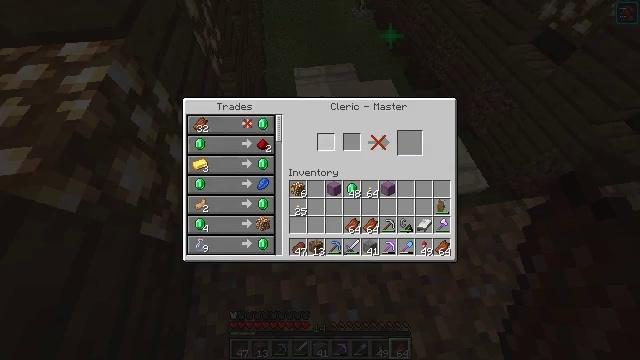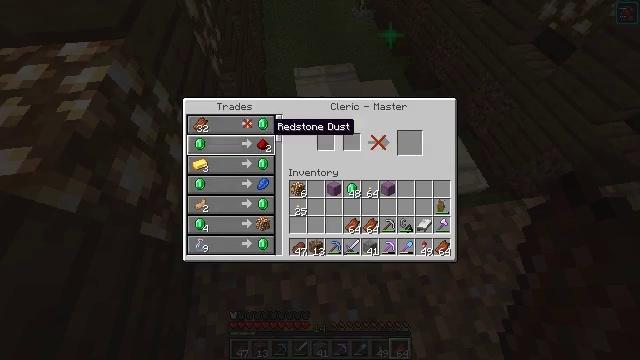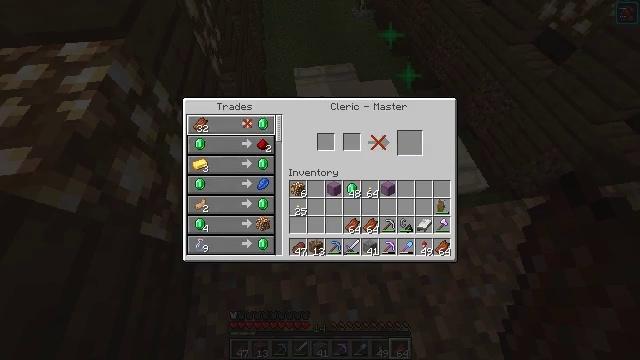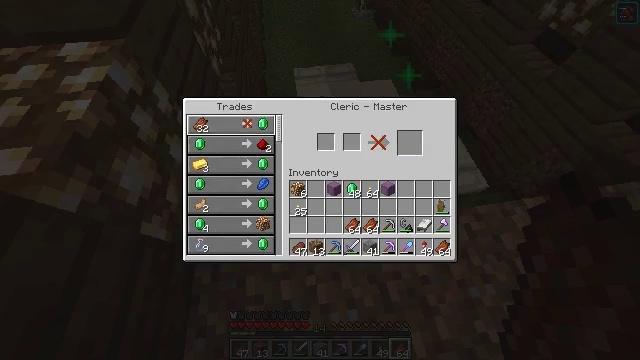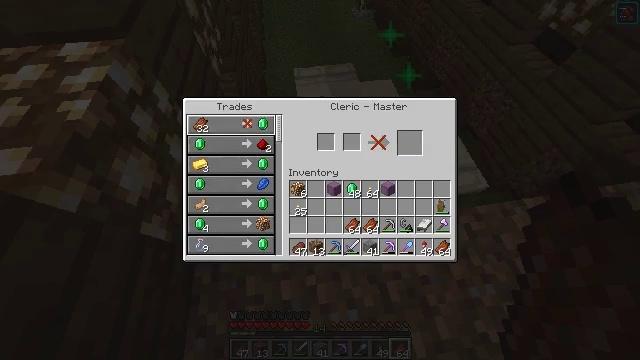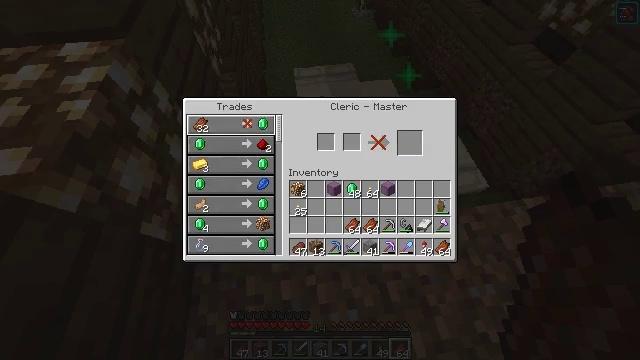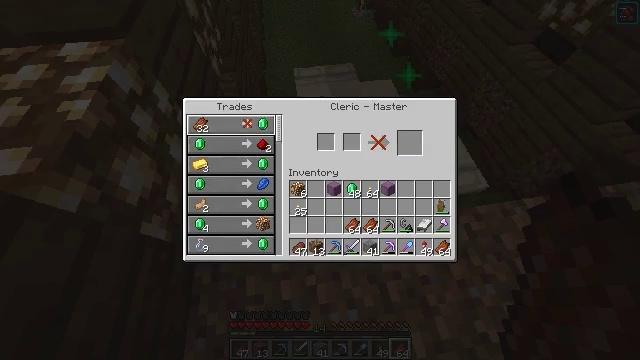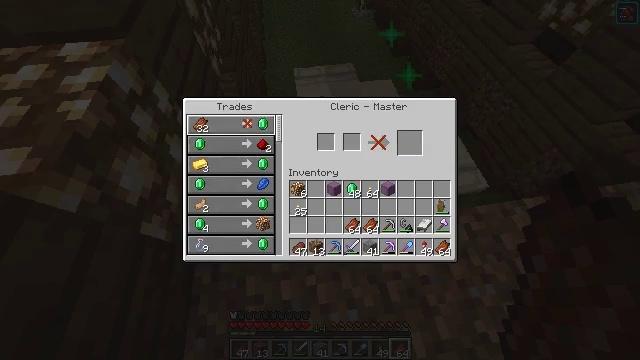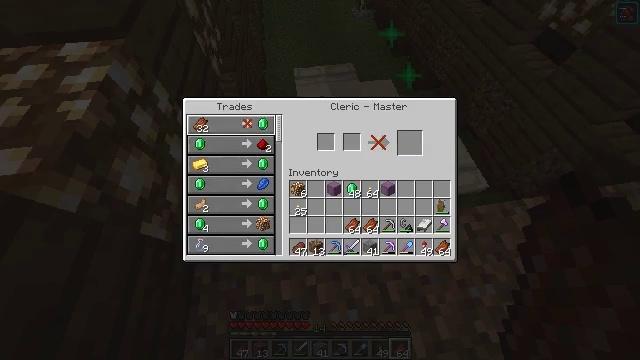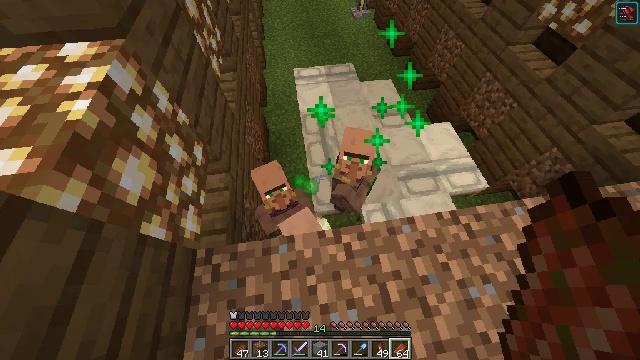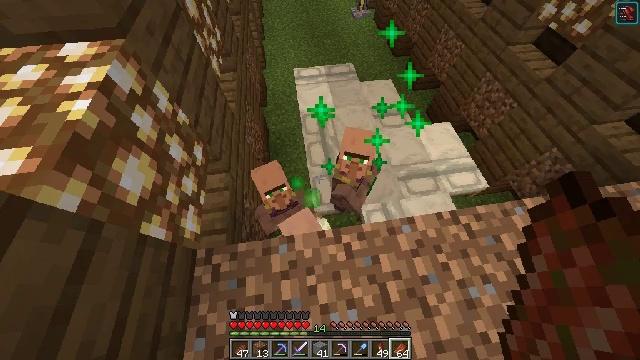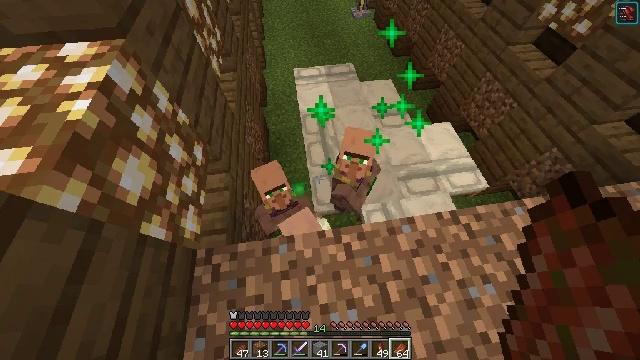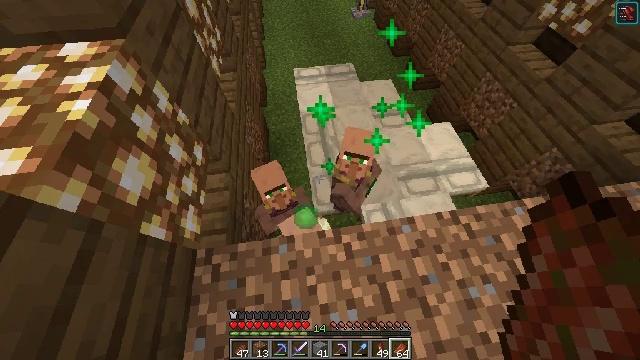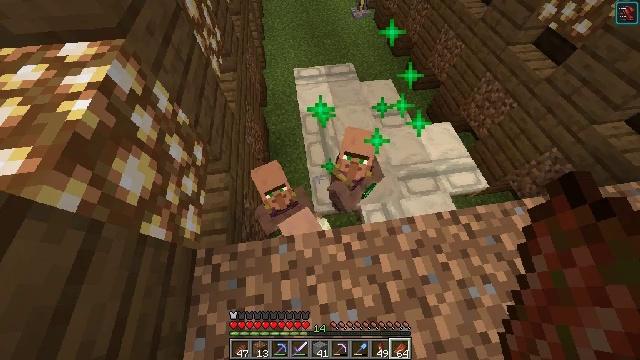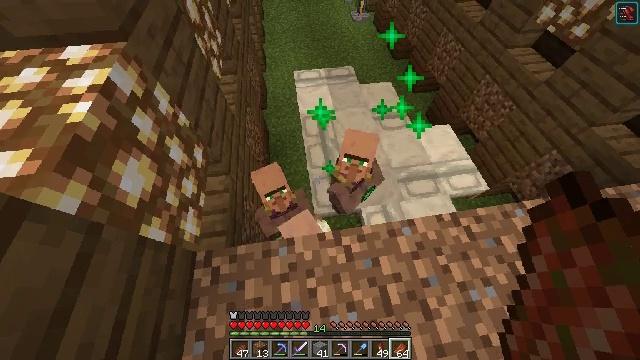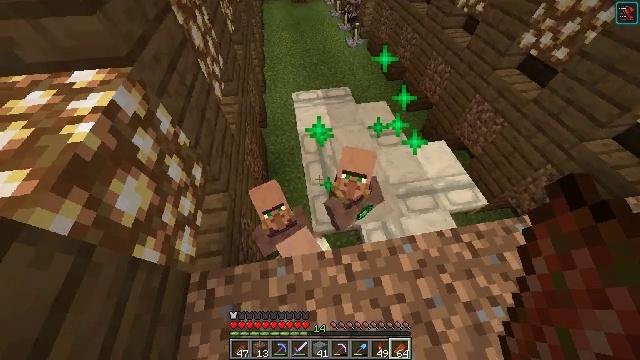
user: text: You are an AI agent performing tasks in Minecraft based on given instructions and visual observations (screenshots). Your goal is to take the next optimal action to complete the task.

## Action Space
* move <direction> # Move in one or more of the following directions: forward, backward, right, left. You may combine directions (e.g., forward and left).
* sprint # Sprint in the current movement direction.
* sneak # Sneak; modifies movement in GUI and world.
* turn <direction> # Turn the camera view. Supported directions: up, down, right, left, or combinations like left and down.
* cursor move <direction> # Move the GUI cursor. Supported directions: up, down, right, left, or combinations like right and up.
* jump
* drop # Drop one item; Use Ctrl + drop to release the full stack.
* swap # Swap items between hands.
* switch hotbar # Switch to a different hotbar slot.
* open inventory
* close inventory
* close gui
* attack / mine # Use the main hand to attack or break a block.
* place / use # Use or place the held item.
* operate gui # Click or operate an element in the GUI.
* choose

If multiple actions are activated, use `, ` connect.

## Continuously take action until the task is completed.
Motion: motion action
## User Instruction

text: Collect the shulker box to move it.
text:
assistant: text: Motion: sneak, cursor move left and up, open gui
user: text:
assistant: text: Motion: sneak, cursor move left
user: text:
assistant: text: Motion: sneak
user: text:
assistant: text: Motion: sneak
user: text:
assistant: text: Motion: sneak
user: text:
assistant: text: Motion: sneak
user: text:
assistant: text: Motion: sneak
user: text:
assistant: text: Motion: no_op
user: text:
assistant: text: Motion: no_op
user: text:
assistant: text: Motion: close gui
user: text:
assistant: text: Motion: open inventory
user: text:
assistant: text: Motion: no_op
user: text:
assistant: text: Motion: no_op
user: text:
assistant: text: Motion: no_op
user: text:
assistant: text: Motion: turn up
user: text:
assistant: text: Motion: turn right and up
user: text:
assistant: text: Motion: turn right and up
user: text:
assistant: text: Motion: turn right and up
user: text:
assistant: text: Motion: turn right and up
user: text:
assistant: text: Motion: turn right and up
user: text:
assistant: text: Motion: turn right
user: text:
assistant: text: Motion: no_op
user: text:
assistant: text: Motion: no_op
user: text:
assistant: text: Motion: no_op
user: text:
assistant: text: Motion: no_op
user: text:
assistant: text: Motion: no_op
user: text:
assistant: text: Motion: no_op
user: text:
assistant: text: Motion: no_op
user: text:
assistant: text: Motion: no_op
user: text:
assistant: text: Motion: move forward and move right